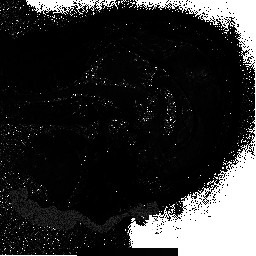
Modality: T2starmap
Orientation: sagittal
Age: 50
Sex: male
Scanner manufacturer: siemens
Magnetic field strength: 3 T
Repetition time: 0.043 s
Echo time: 0.00184 s